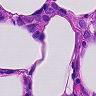
Metastatic tissue present: yes